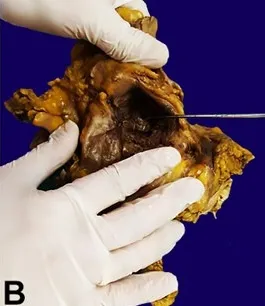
Aortic side of the fistula (probe placed in the orifice).
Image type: pathology (h&e)